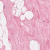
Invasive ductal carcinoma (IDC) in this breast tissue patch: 0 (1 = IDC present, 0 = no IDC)